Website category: sports
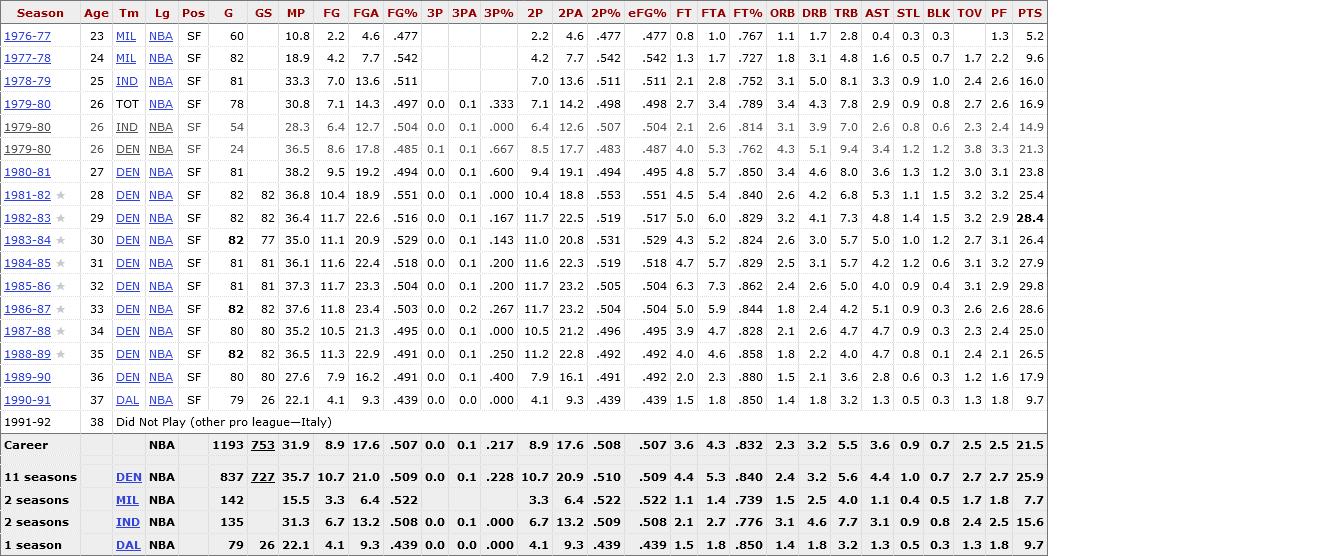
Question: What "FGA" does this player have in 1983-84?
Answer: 20.9

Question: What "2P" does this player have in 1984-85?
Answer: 11.6

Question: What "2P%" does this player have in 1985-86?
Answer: .505

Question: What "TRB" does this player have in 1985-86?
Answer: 5.0

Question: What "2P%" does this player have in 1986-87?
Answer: .504

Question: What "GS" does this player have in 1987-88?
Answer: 80

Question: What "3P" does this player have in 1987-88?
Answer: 0.0

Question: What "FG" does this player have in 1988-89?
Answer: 11.3

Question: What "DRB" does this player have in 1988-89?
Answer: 2.2

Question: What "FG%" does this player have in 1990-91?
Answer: .439

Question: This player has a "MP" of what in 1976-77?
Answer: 10.8

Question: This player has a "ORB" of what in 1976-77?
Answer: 1.1

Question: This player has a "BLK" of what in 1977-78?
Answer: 0.7

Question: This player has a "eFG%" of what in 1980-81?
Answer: .495

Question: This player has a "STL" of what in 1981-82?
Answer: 1.1

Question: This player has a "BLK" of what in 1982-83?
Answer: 1.5

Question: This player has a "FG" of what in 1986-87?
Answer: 11.8

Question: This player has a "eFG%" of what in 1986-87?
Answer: .504

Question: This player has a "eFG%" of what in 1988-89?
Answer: .492

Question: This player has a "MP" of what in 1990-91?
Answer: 22.1

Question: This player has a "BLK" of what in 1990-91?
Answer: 0.3

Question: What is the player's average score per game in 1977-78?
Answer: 9.6

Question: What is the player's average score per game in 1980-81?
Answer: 23.8

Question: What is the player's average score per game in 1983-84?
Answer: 26.4

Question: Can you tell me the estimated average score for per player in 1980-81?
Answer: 23.8

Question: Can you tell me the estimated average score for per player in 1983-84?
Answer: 26.4

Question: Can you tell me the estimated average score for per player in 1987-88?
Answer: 25.0

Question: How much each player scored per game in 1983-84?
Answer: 26.4

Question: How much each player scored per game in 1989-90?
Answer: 17.9

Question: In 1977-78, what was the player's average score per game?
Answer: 9.6

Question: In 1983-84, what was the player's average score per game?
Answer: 26.4

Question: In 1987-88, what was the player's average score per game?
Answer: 25.0

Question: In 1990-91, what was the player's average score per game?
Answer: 9.7